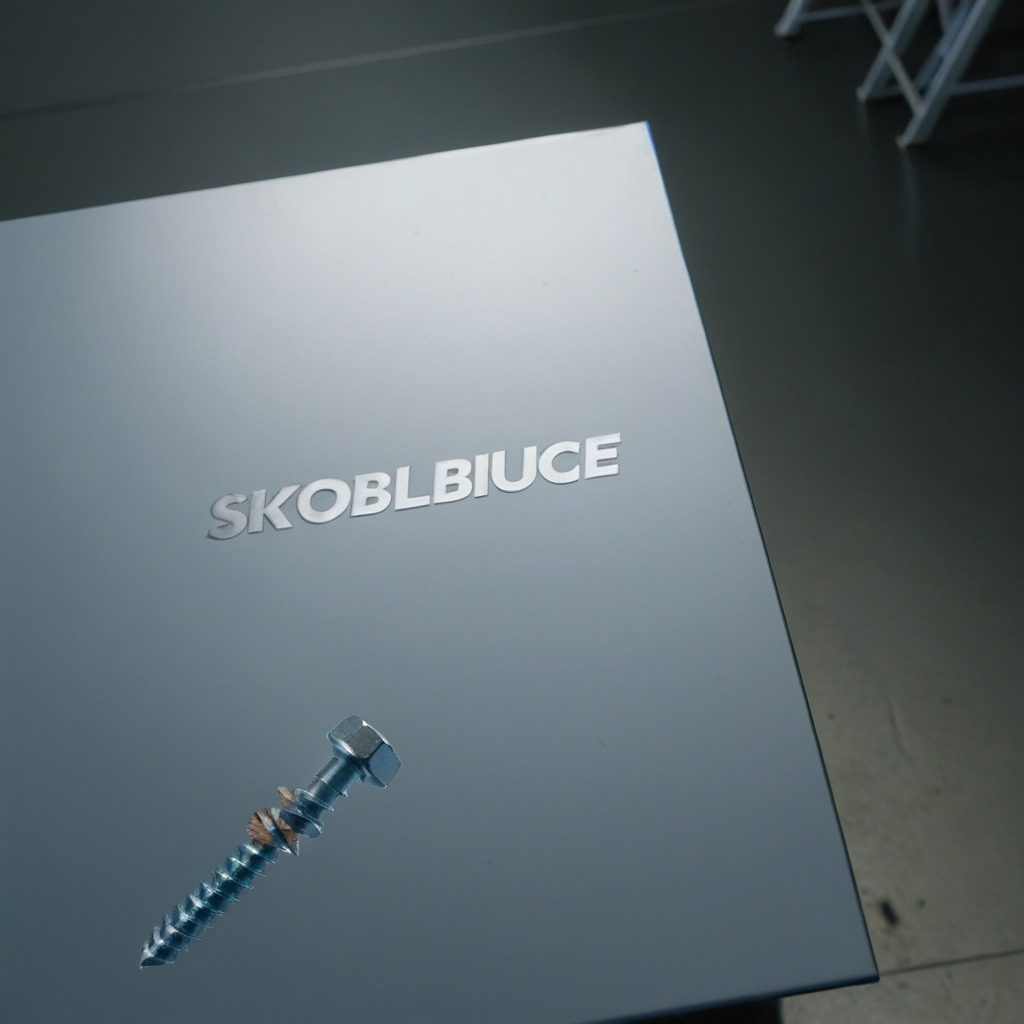
A metal screw lies on a toolbox surface in an airplane hangar workshop 8K.